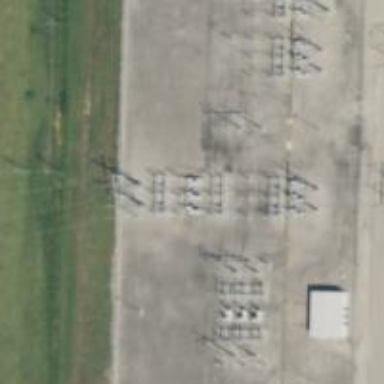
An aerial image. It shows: Switch for power supply.